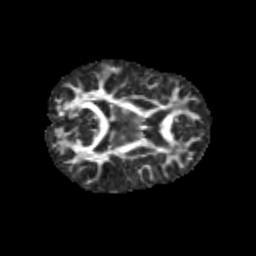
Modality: FA
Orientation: axial
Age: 10
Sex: female
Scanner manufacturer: siemens
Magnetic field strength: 3 T
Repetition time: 3.8 s
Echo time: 0.07 s